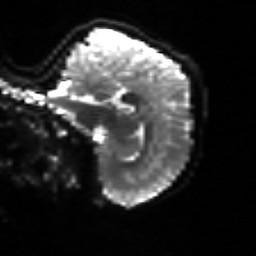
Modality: sbref
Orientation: sagittal
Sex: female
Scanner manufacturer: siemens
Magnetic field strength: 3 T
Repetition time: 5 s
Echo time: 0.071 s